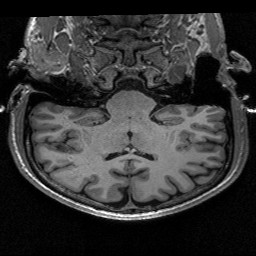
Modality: T1w
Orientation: sagittal
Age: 29
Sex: male
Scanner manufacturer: siemens
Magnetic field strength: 3 T
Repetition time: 2.53 s
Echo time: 0.00267 s